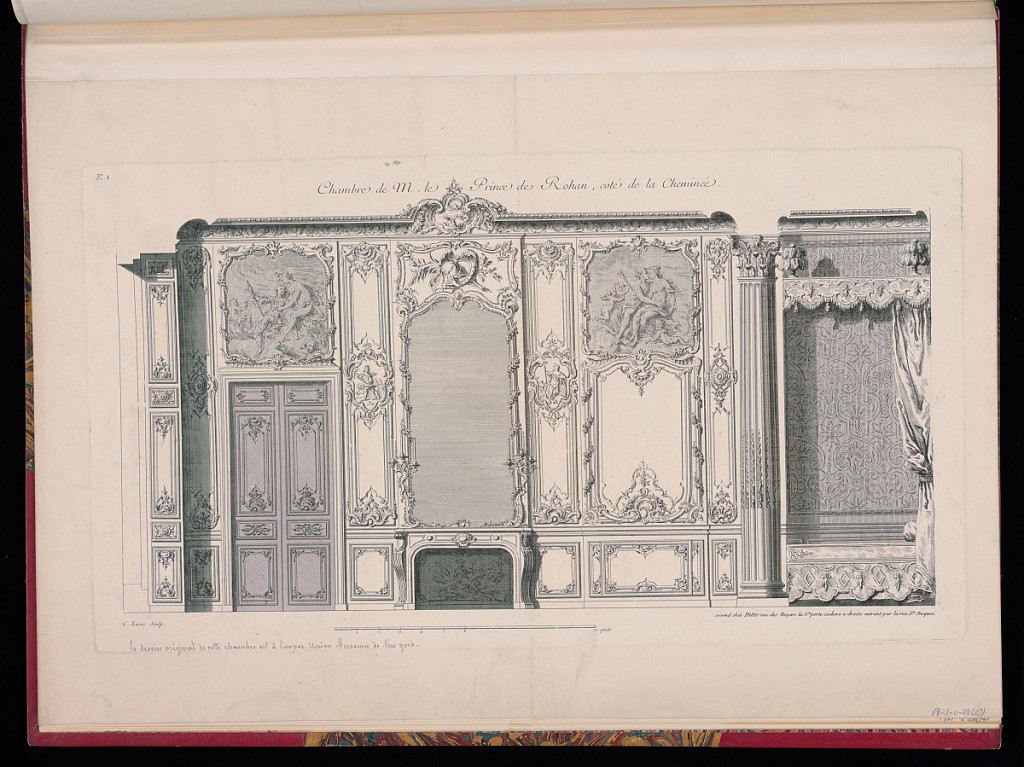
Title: Chambre de M. le Prince de Rohan, coté de la Cheminée
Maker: Germain Boffrand, French, 1667–1754
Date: after 1745
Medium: Etching and engraving on laid paper
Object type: Bound print
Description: Elevation of the bedroom of the Prince de Rohan in the Hôtel de Soubise, currently a part of the French National Archives. The room is decorated with elaborate carved paneling, overdoor paintings, overmantel mirrors, and cornices. The print is signed and numbered; the publisher's address, that of Pierre Patte, indicates that this is a later printing than the original publication of the plates by Guilaume Cavelier in 1745.